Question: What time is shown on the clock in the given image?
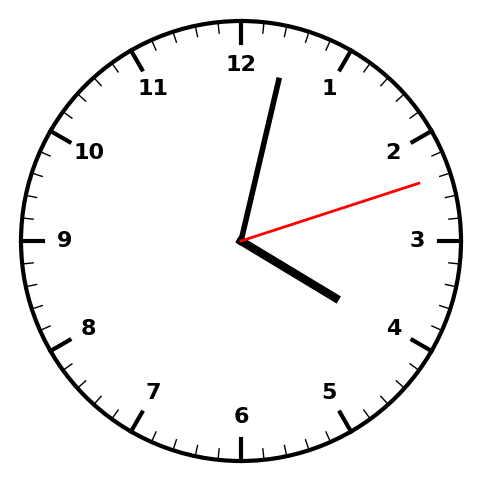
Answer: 04:02:12